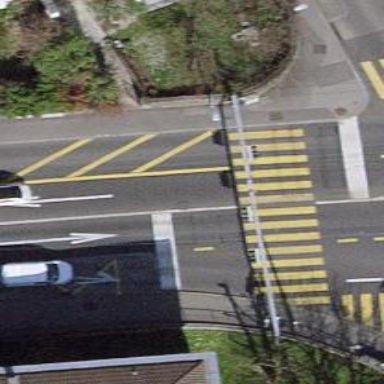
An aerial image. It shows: Road with traffic signals.